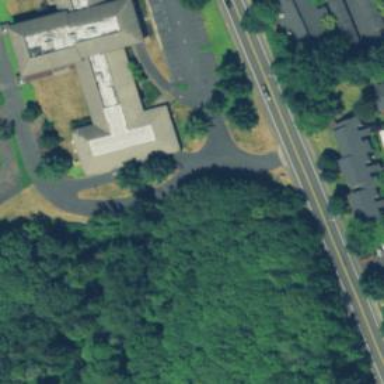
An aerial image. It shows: Driveway.